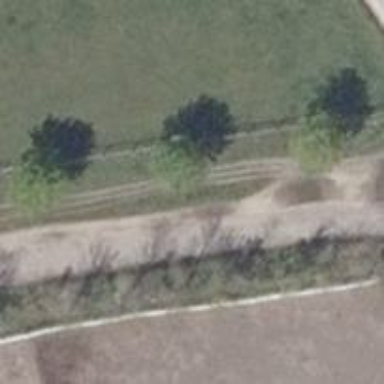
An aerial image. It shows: Service road with high-quality grade 1 track surface.